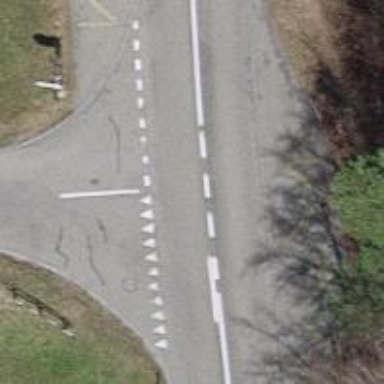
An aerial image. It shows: Road with "give way" sign.